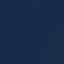
Land use / land cover: SeaLake